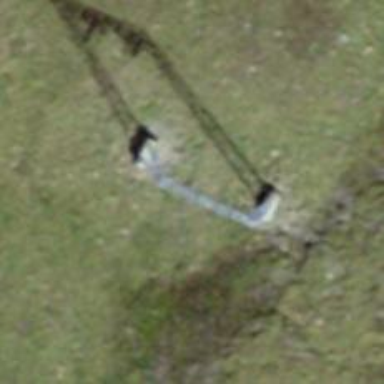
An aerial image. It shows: Pylon used for aerialway.